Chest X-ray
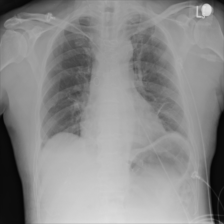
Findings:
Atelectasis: positive
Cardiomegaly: negative
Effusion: negative
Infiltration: negative
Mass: negative
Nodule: negative
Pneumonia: negative
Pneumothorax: negative
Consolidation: negative
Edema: negative
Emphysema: negative
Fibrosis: negative
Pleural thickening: negative
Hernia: negative